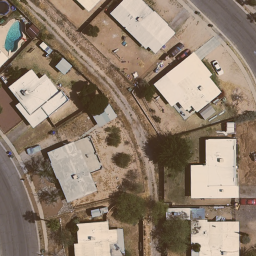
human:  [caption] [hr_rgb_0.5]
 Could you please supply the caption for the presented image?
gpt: Some houses with swimming pools in the medium residential area .

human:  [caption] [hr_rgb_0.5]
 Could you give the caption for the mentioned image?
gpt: A medium residential area with a road goes through this area .

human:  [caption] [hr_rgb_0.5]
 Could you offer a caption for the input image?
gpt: It is a medium residential area with houses arranged neatly .

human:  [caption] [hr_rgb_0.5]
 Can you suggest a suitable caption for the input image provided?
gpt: A medium residential area with houses and some swimming pools in the backyards .

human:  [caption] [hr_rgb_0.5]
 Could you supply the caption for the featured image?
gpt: This is a medium residential area with a road goes through this area .